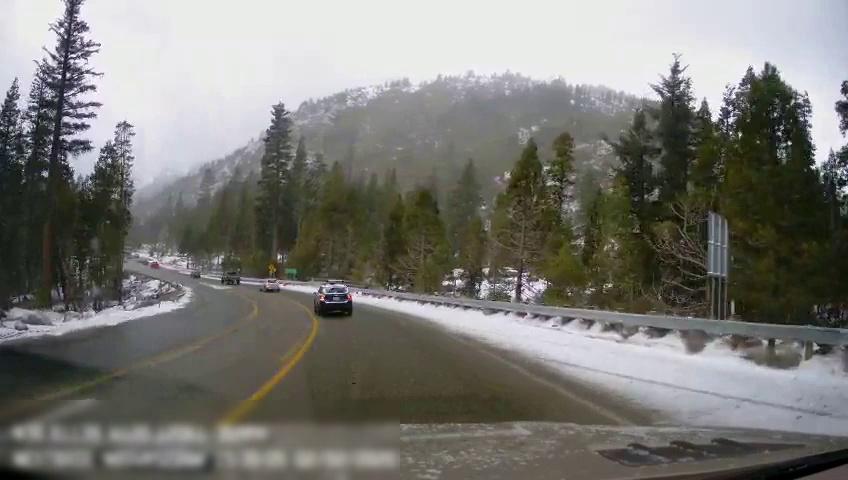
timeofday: Day
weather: Snowy
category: Drivable Space
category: Vehicles | Car
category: Vehicles | Truck
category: Vehicles | SUV
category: Vehicles | SUV
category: Lanes | Current Lane
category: Lanes | Opposite Lane
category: Lanes | Current Lane
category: Traffic | Signs